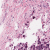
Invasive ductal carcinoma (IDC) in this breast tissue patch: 1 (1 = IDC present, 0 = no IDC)